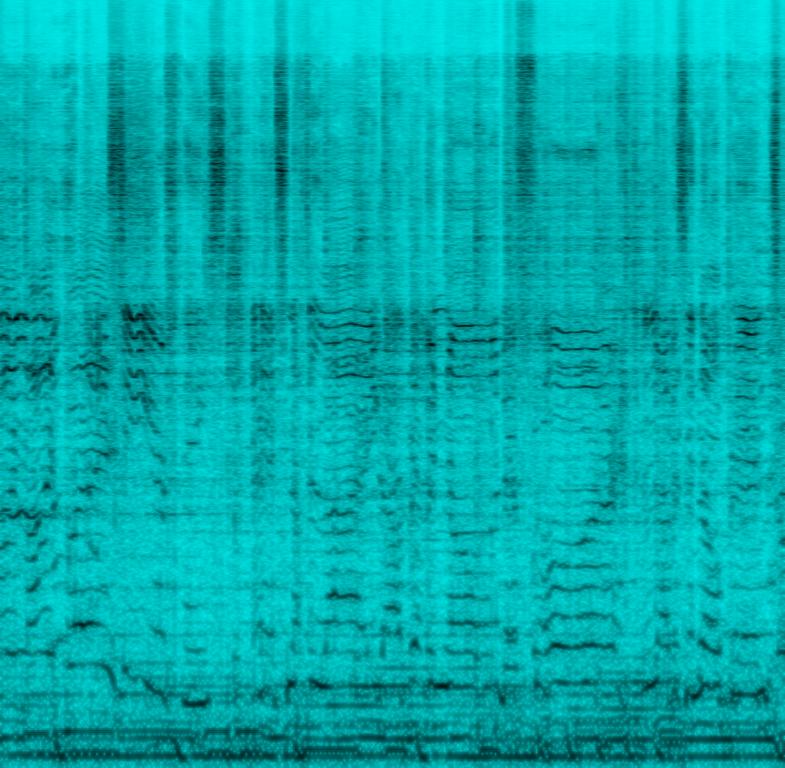
This is an amateur recording of a vocal cover. There is a male vocalist singing out-of-tune over a pop music piece playing in the background while driving a car. In the backing track there is a female vocal. A strong bass could be heard. There are also strings barely audible from the poor acoustics of the setting. Overall, it is a recording of poor quality.